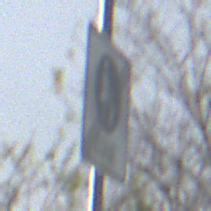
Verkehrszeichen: EndeFussgaengerzone
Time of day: MorningAfternoon
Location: Outdoor (Nature)
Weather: PartlyCloudy
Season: NotSpecified
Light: Natural